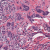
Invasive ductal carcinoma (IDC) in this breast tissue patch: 1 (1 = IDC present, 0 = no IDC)